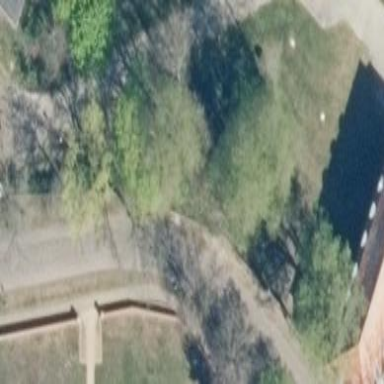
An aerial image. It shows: Park.